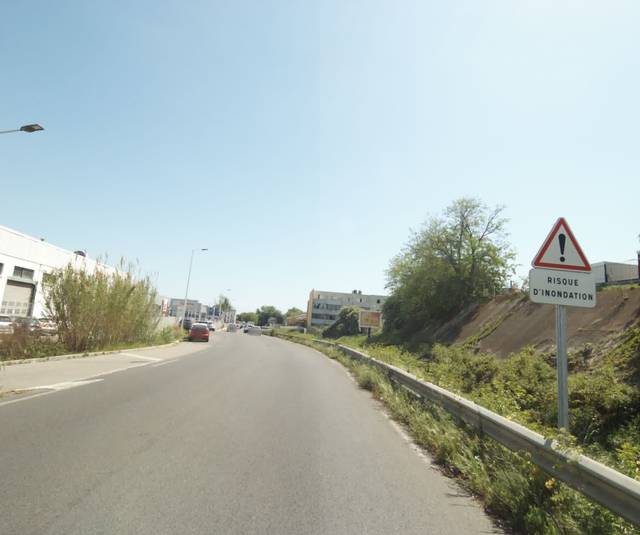
Region: France
Coordinates: 43.59, 3.883